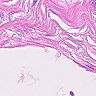
Metastatic tissue present: no